【题型】填空题　【知识点】解析几何　【难度】medium
已知点 $P, Q$ 分别在直线 $l_1: x+y+2=0$ 与直线 $l_2: x+y-1=0$ 上，且 $PQ \perp l_1$，点 $A(-3,-3)$，$B(3,0)$，则 $|AP|+|PQ|+|QB|$ 的最小值为\_\_\_\_\_\_\_\_\_\_。
【解答】
\noindent \textbf{【答案】} $\frac{3\sqrt{10}+3\sqrt{2}}{2}$

\vspace{1em}

\noindent \textbf{【分析】} 作出图象，易知 $l_1 // l_2$，则然后易求得当 $AP // BQ$ 时，此时可过 $B$ 作直线 $l$ 与 $l_1$ 垂直，易知得 $l$ 的方程，然后在 $l$ 上，直线 $l_1$，$l_2$ 之间找点 $C$，使得 $C$ 到 $l_1$ 的距离等于 $B$ 点到 $l_2$ 的距离，此时最小距离和即为 $|AC|+|PQ|$，由此求解。

\vspace{1em}

\noindent \textbf{【详解】} 易知 $l_1 // l_2$，作出图象如下，过 $B$ 点作直线 $l \perp l_1$，则 $PQ // l$，

\noindent 直线 $l: y=x-3$，过 $P$ 作直线 $PC // QB$，与直线 $l$ 交于点 $C$，易知四边形 $PCBQ$ 为平行四边形，

\vspace{0.5em}

\noindent 故 $PC=QB$，且 $B$ 到直线 $l_2$ 的距离等于 $C$ 到 $l_1$ 的距离，

\vspace{0.5em}

\noindent 设 $C(t, t-3)$，则 $\frac{|t+t-3+2|}{\sqrt{2}} = \frac{|3+0-1|}{\sqrt{2}}$，解得 $t=\frac{3}{2}$ 或 $t=-\frac{1}{2}$（舍），所以 $C\left(\frac{3}{2}, -\frac{3}{2}\right)$，

\vspace{0.5em}

\noindent 而 $|AP|+|PQ|+|QB| = |AP|+|PQ|+|PC|$，且 $|PQ| = \frac{|2-(-1)|}{\sqrt{2}} = \frac{3}{\sqrt{2}} = \frac{3\sqrt{2}}{2}$（定值），

\vspace{0.5em}

\noindent 故只需求出 $|AP|+|PC|$ 的最小值即可，显然 $|AP|+|PC| \ge |AC| = \sqrt{\left(-3-\frac{3}{2}\right)^2 + \left(-3+\frac{3}{2}\right)^2} = \frac{3\sqrt{10}}{2}$，

\vspace{0.5em}

\noindent 故 $|AP|+|PQ|+|QB|$ 的最小值为 $\frac{3\sqrt{10}+3\sqrt{2}}{2}$。

\vspace{0.5em}

\noindent 故答案为：$\frac{3\sqrt{10}+3\sqrt{2}}{2}$。
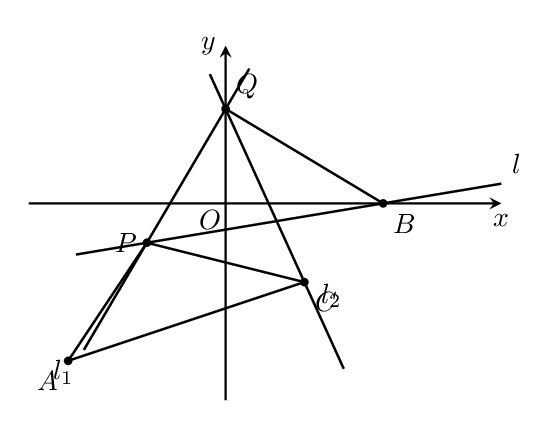